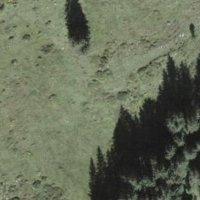
EUNIS habitat code: 25
Species observed at this site:
Arnica montana